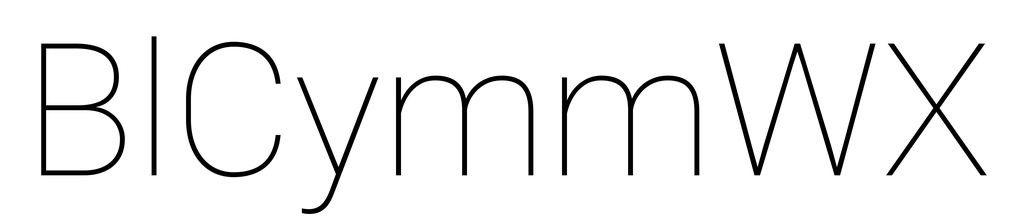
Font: Roboto_Thin